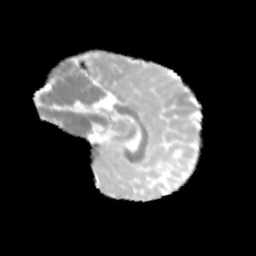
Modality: MD
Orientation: sagittal
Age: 9
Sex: male
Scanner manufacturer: siemens
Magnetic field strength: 3 T
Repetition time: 3.8 s
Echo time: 0.07 s